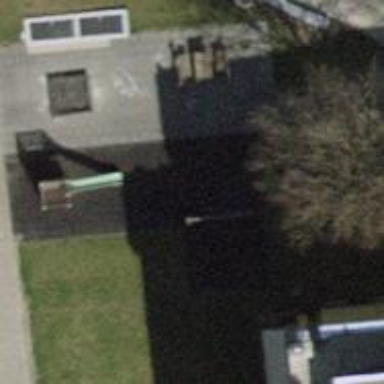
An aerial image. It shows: Playground featuring swings.